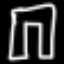
Label: pants